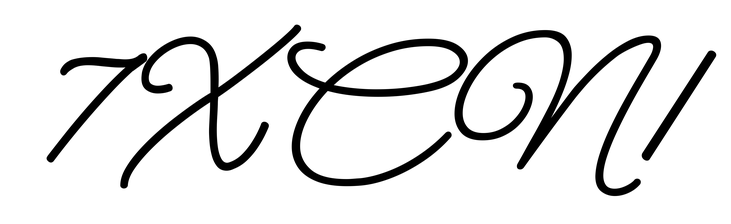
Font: MeowScript-Regular